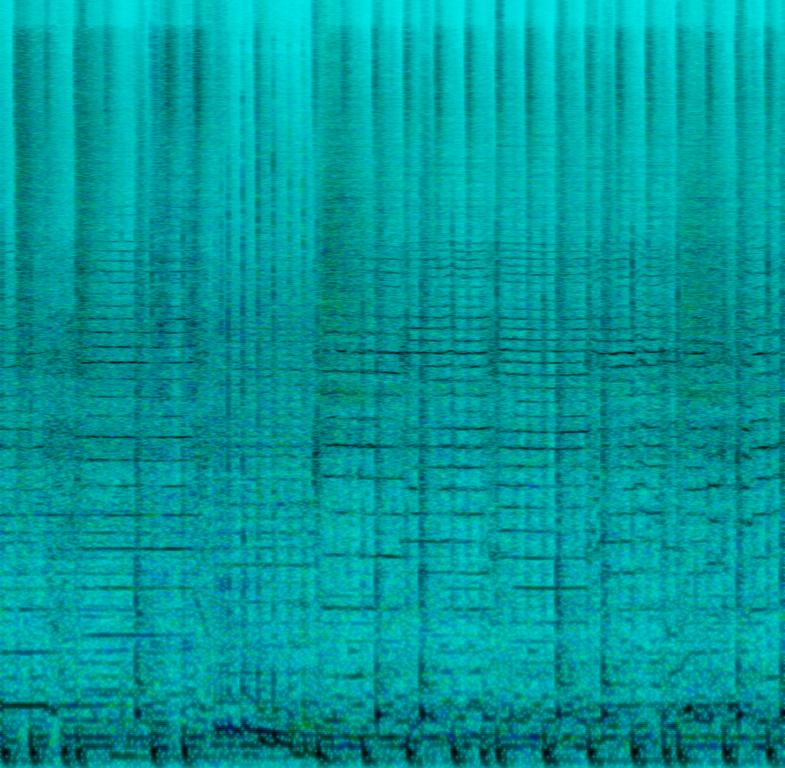
This audio contains someone playing a complex drum groove with fill-ins on cymbals and toms. An e-guitar is playing a dangerous sounding melody along with a distorted e-guitar playing a melody in a higher key and another one in a lower key. This song may be playing live at a festival.